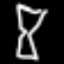
Label: hourglass